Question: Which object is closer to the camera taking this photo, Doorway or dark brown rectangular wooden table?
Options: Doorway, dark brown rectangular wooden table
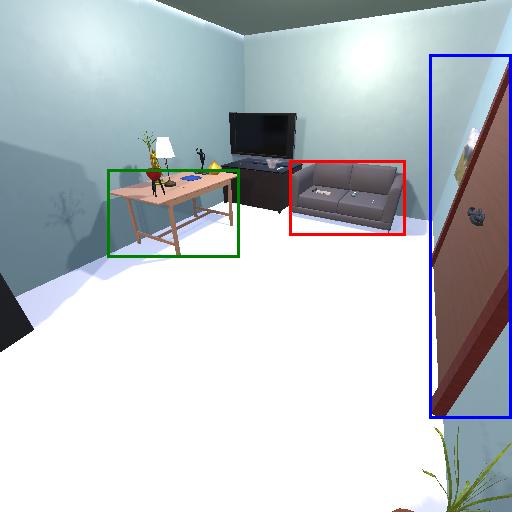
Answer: Doorway